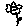
Label: flower